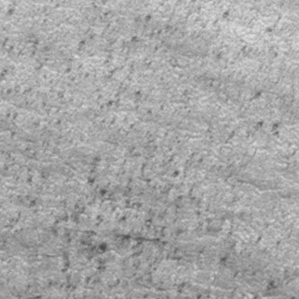
Label: frost